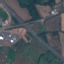
Land use / land cover: Highway